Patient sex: M
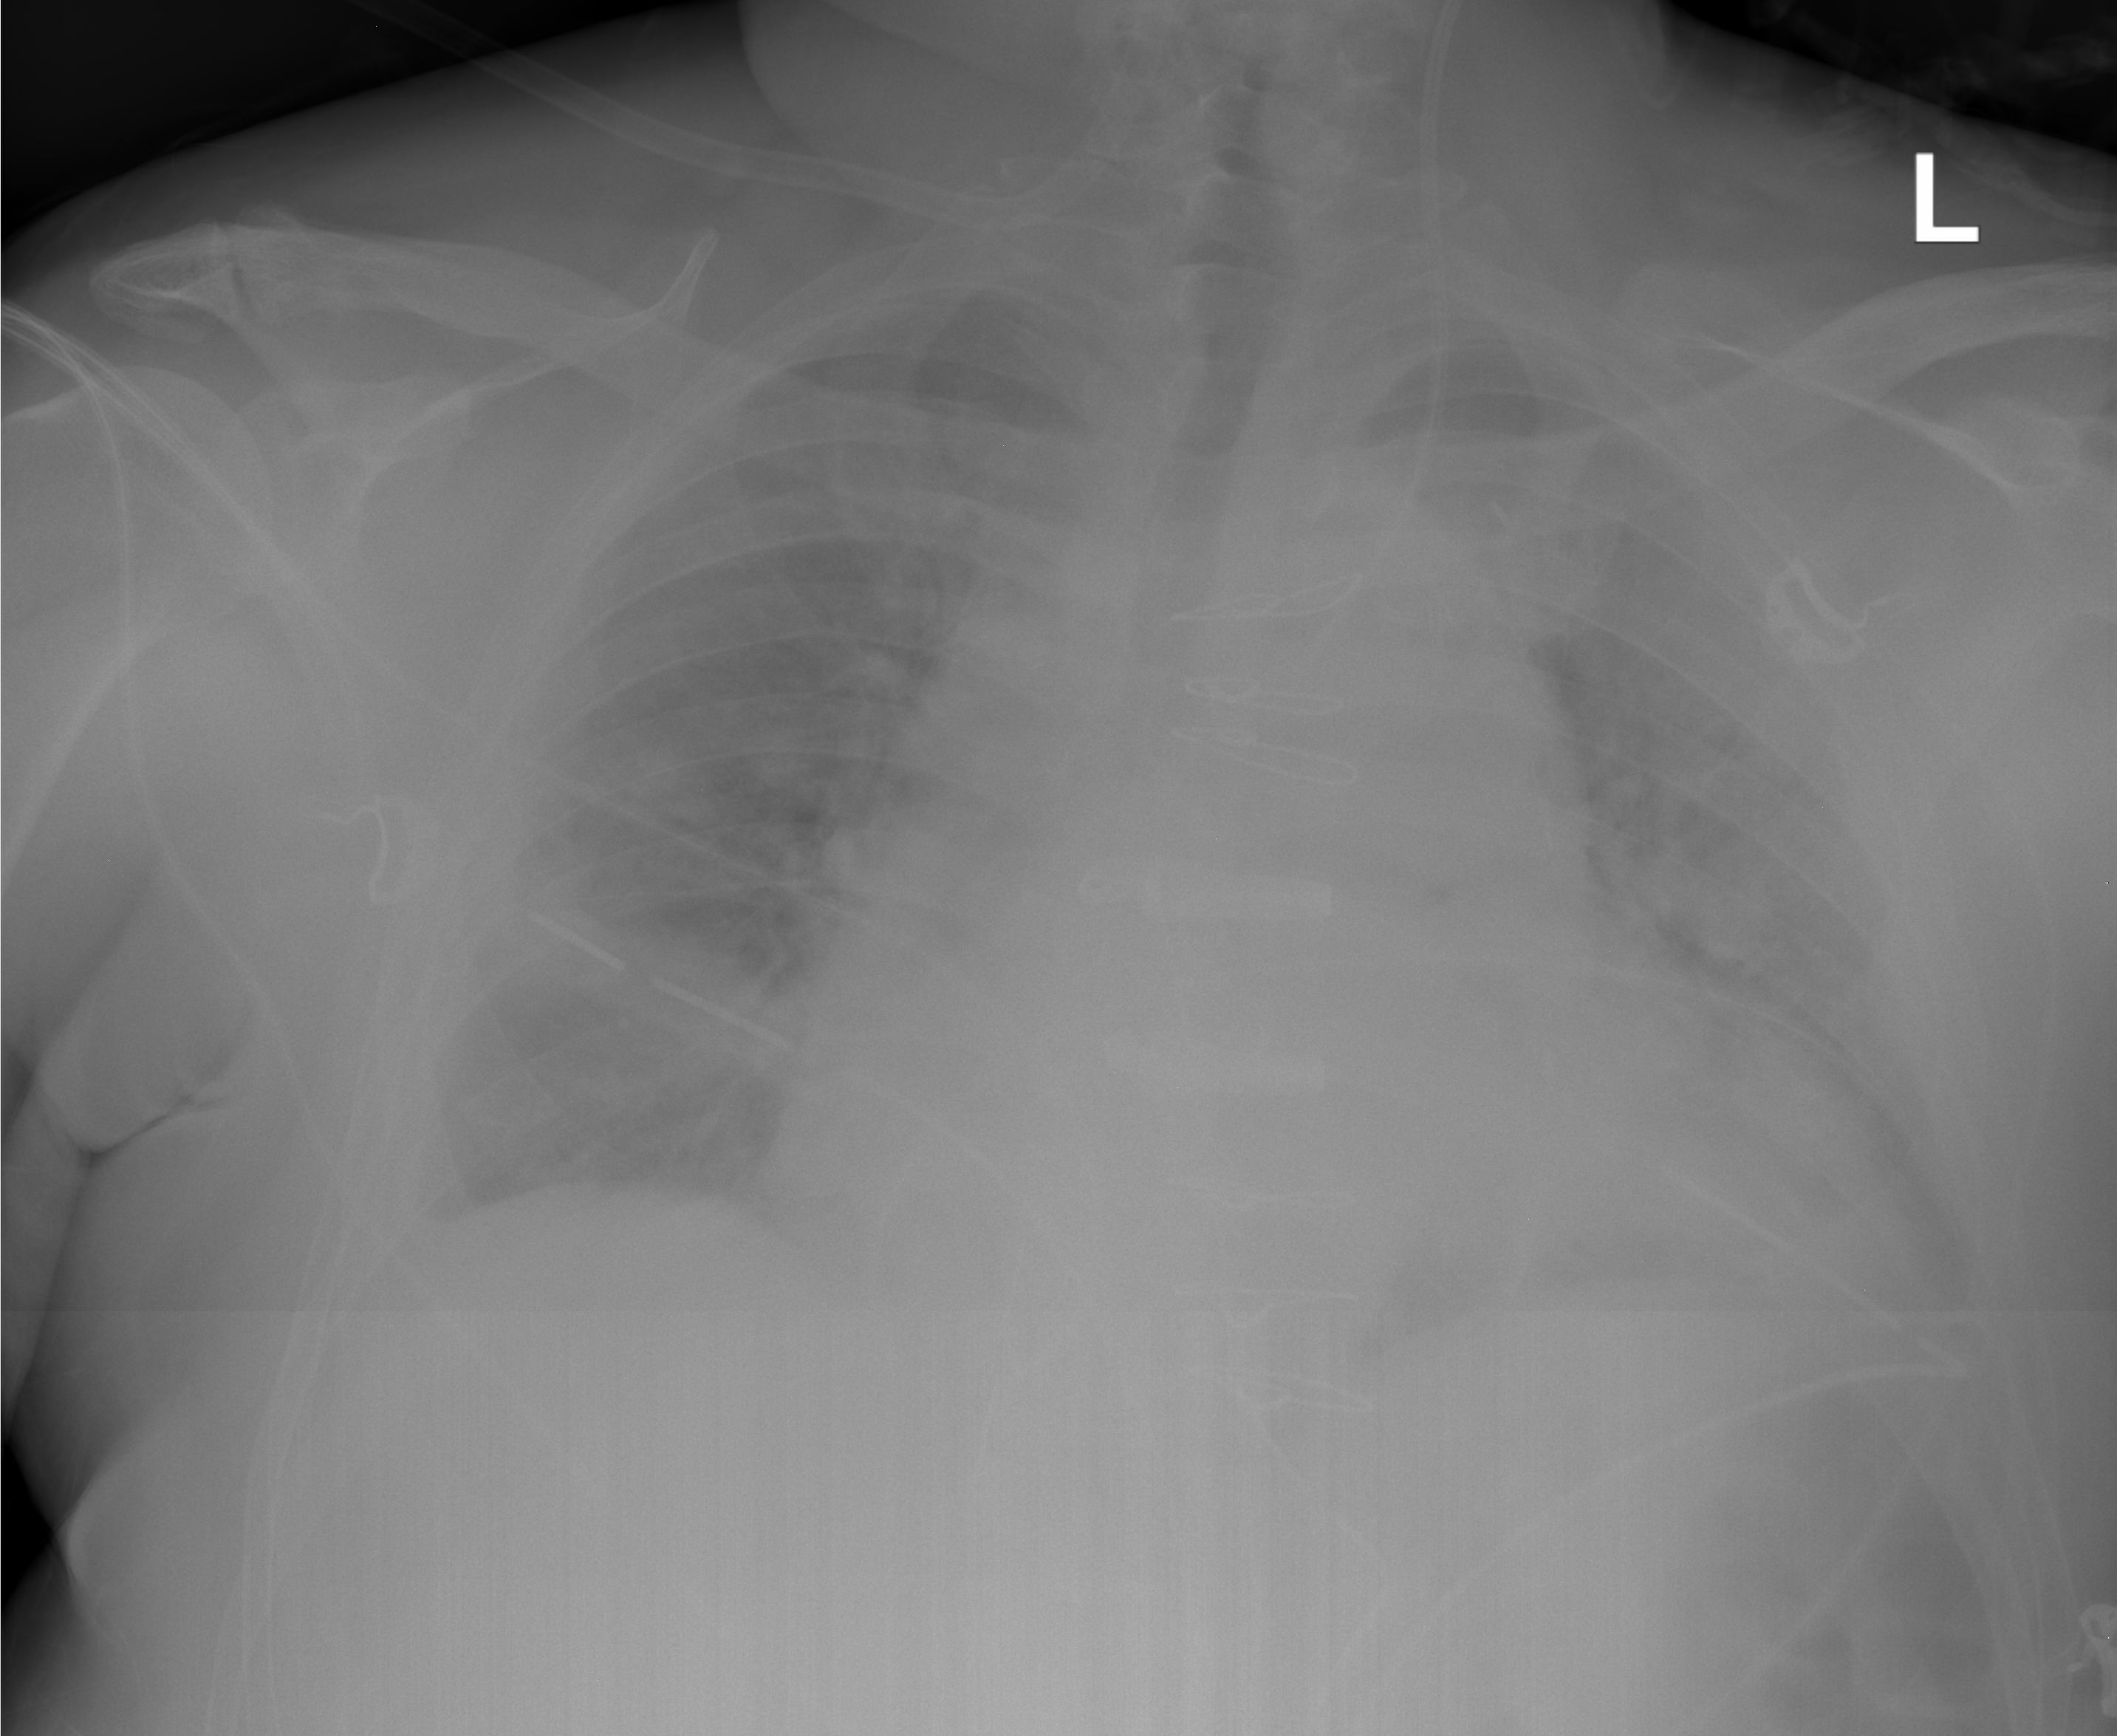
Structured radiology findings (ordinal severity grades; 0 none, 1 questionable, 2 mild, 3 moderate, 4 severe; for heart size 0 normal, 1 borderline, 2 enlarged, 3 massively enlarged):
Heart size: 1
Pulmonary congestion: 2
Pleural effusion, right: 0
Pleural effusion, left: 2
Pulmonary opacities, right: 0
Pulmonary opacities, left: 0
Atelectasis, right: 2
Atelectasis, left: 2